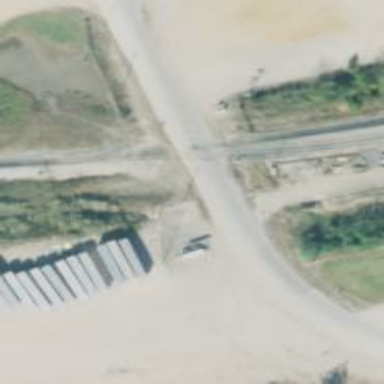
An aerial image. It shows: Level crossing along the railway.